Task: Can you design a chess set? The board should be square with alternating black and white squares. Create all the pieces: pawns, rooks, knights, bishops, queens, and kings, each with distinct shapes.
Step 5077:
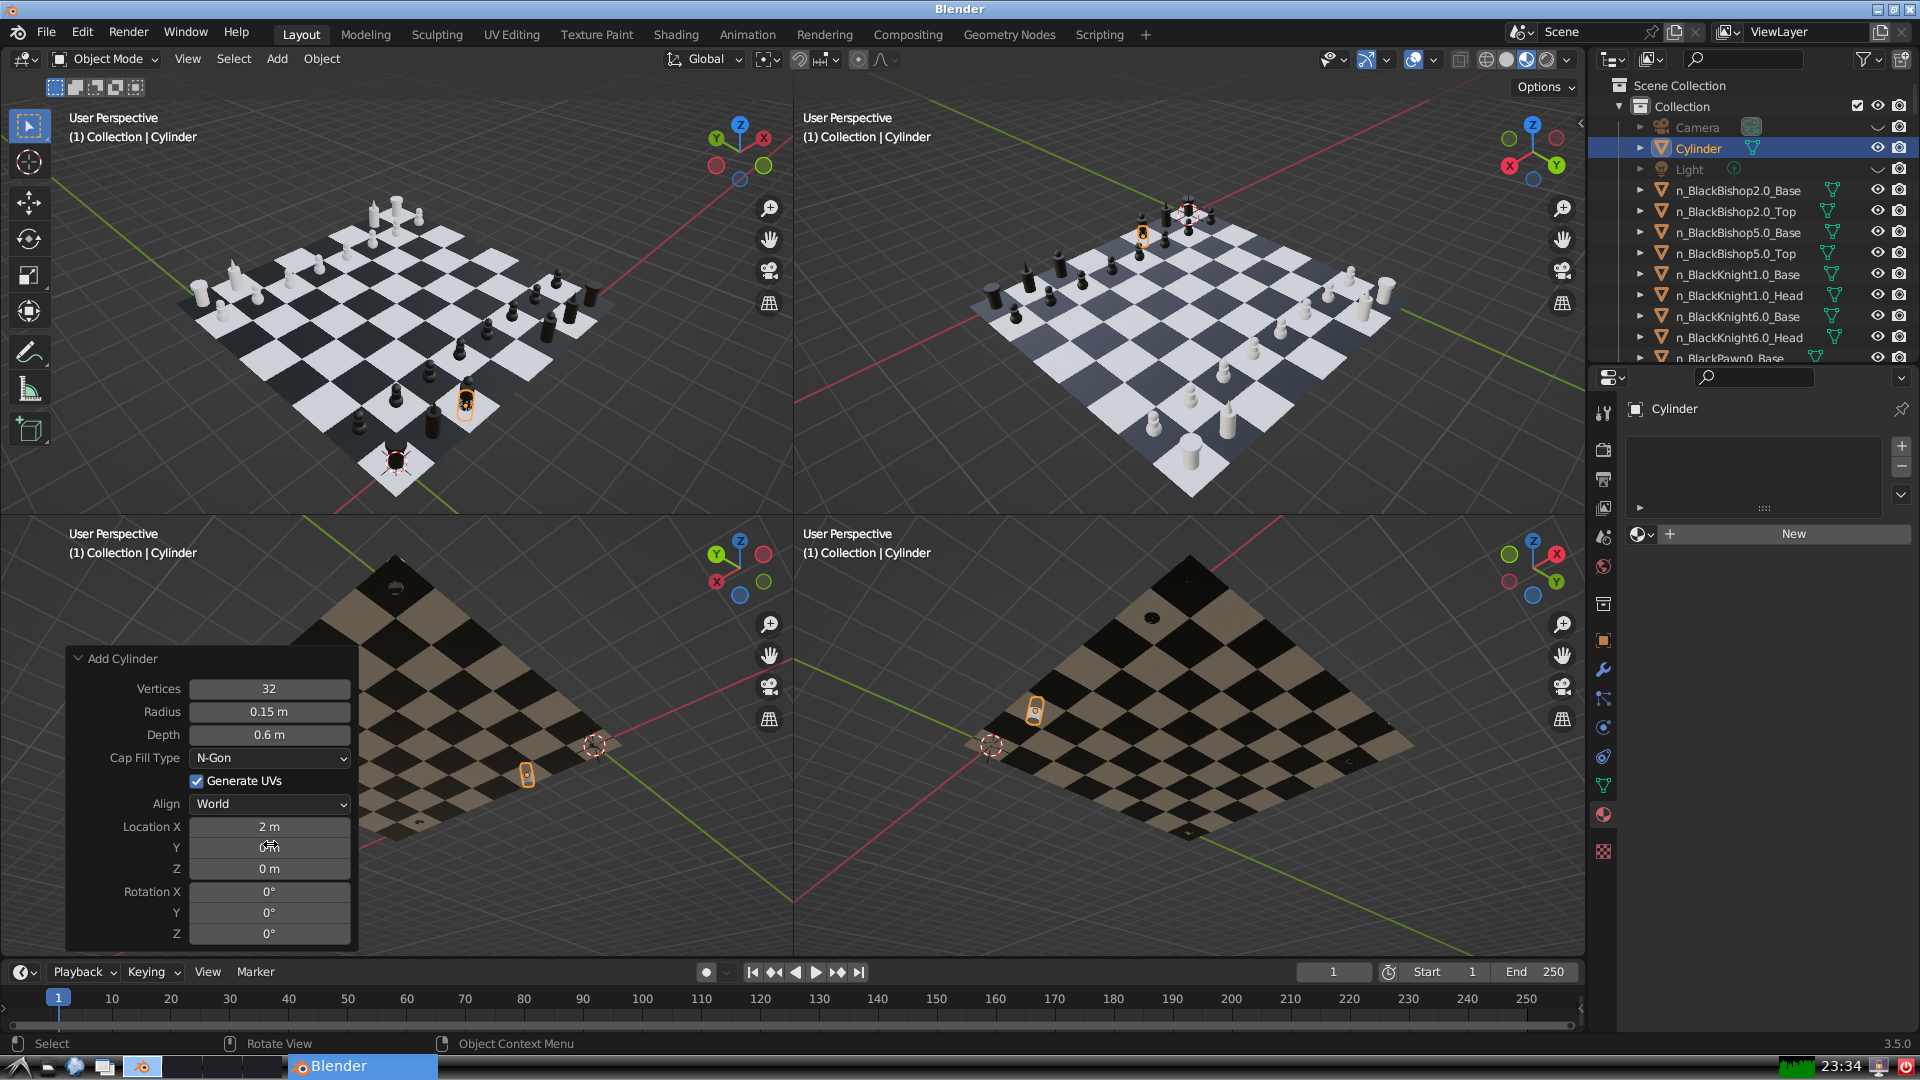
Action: click: no